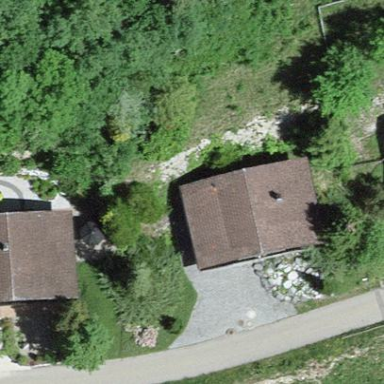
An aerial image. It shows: Simple and straightforward house.